Question: What is the measurement shown in the image?
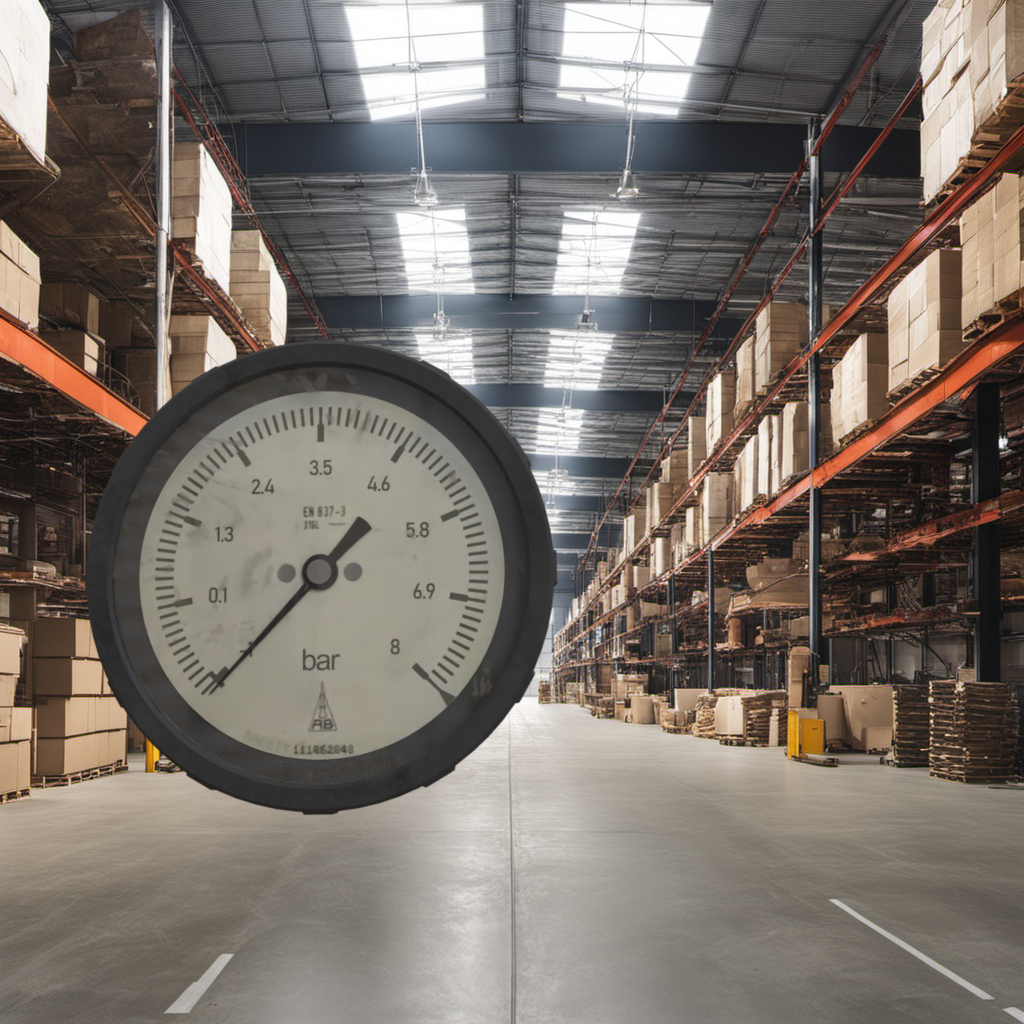
Answer: The result is -1.03
Question: What is the reading range of the measurement in the image?
Answer: The range is from -1 to 8
Question: What is the minimum and maximum value range of the measurement in the image?
Answer: The minimum value is -1 and the maximum value is 8